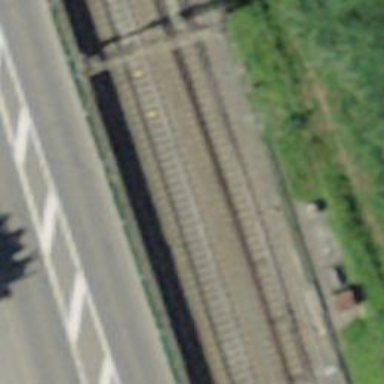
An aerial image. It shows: Railway switch.